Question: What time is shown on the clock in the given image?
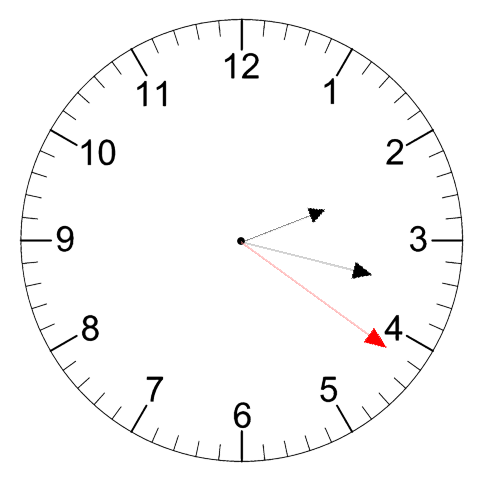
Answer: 02:17:21